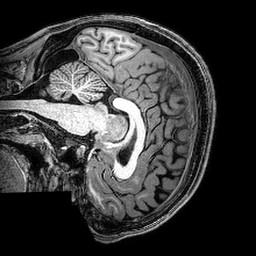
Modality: T1w
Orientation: sagittal
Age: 21
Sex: male
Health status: healthy
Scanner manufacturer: philips
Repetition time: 0.008162 s
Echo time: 0.00374 s